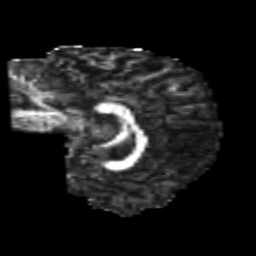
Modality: FA
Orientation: sagittal
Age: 20
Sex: female
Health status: healthy
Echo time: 0.074 s